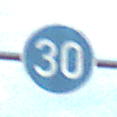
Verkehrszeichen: VorgeschriebeneMindestgeschwindigkeit
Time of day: SunriseSunset
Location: Outdoor (RoadRail)
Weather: PartlyCloudy
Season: NotSpecified
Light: Natural